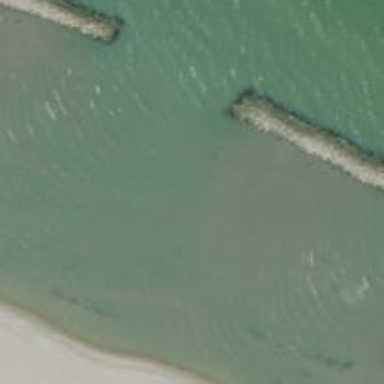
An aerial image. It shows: Breakwater structure.